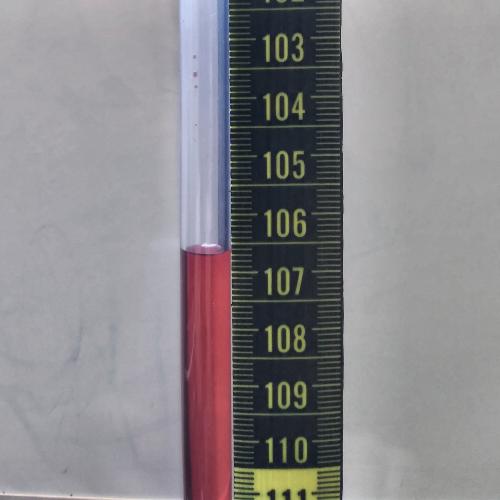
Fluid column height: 106.7 cm